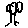
Label: tree